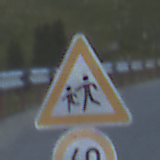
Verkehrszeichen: KinderRechts
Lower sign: Geschwindigkeit60
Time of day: SunriseSunset
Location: Outdoor (RoadRail)
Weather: Clear
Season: NotSpecified
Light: Natural